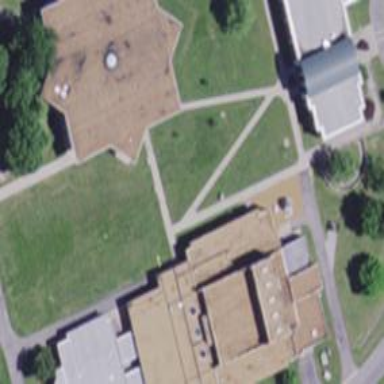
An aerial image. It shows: College building.